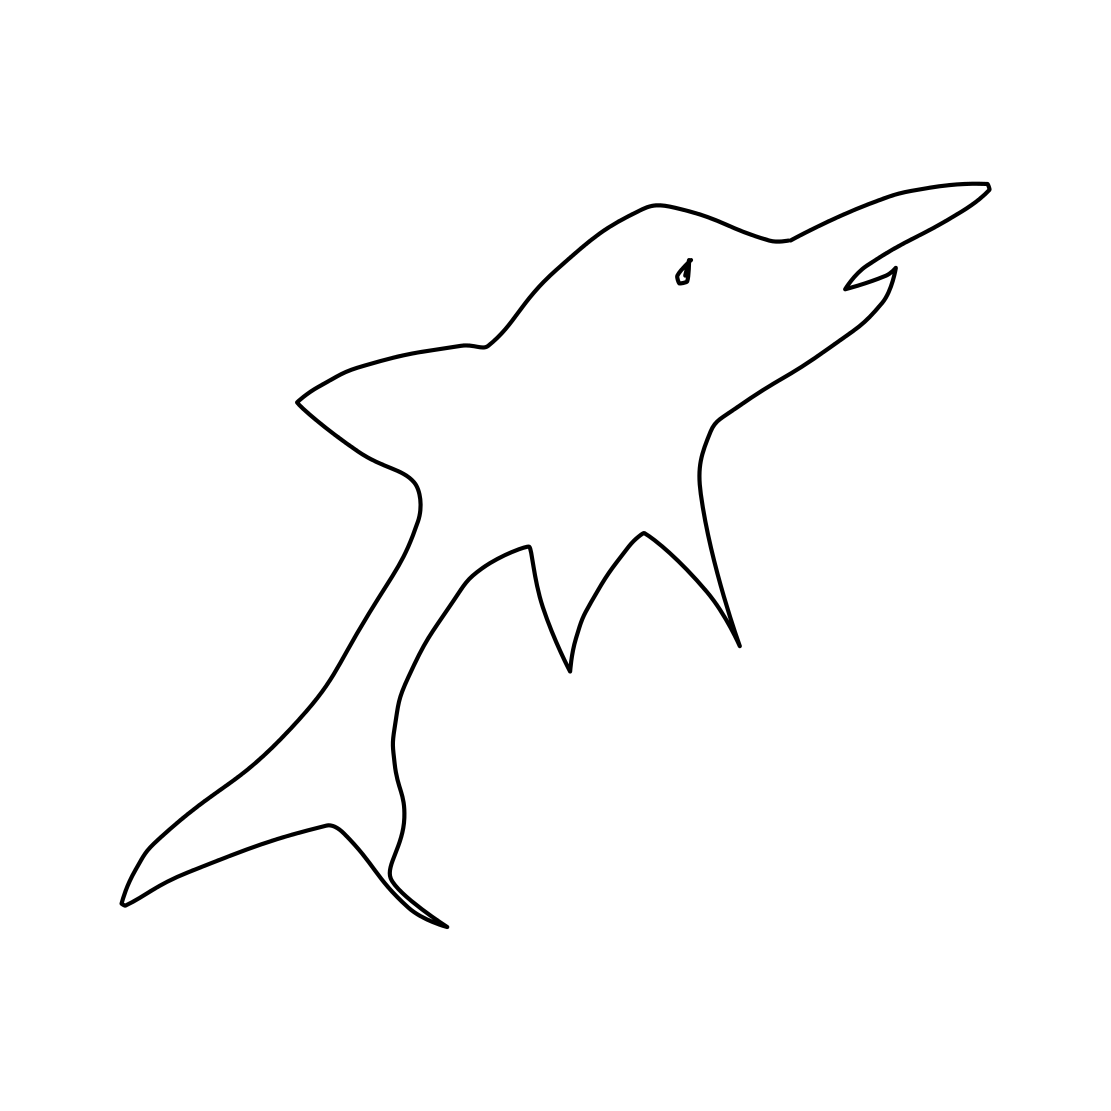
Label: dolphin